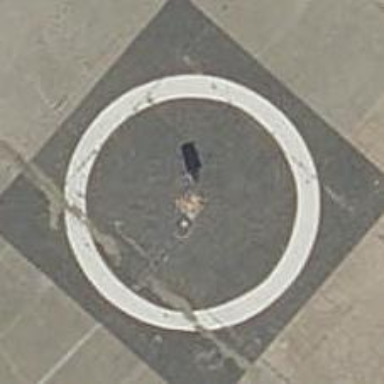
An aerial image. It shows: Windsock at the airport.